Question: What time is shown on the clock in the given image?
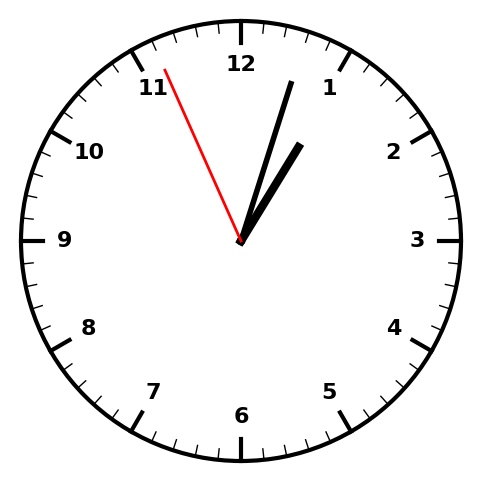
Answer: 01:02:56